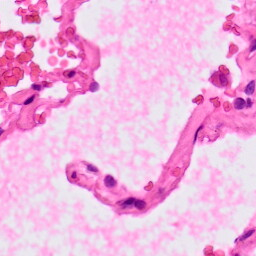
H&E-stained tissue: Lung